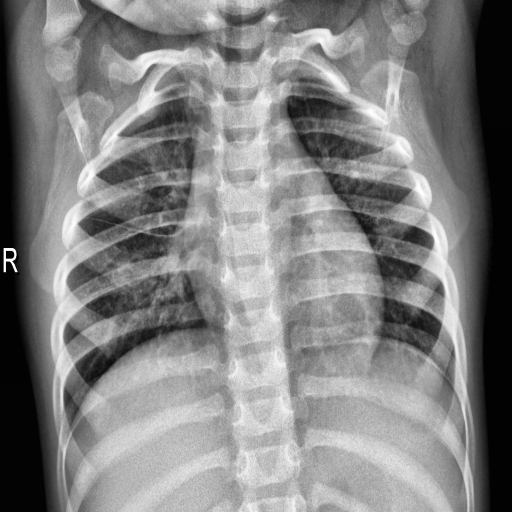
Finding: NORMAL